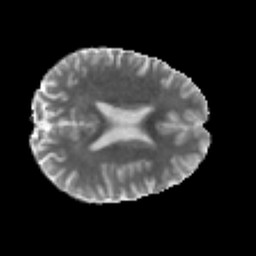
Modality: MD
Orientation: axial
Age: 26
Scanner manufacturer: philips
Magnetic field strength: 3 T
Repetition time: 8.435 s
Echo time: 0.1273 s